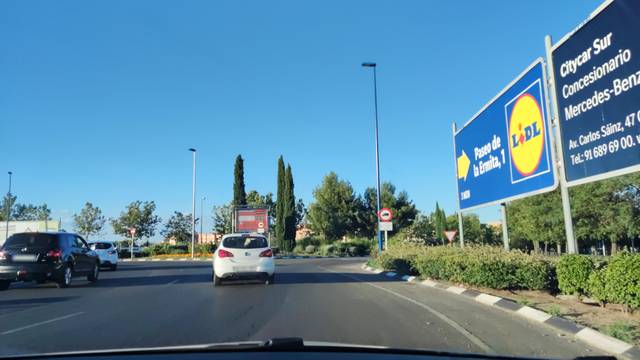
Region: Spain
Coordinates: 40.342, -3.756